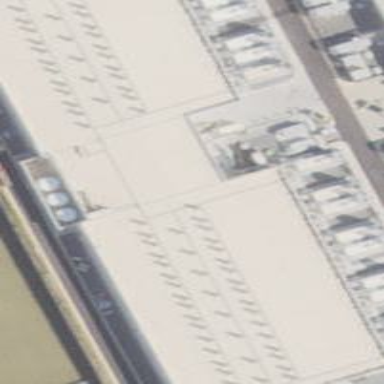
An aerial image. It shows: Data center building.